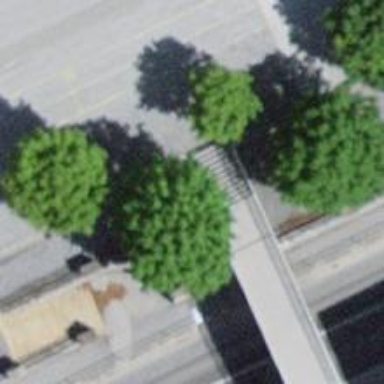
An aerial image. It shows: Road with steps.